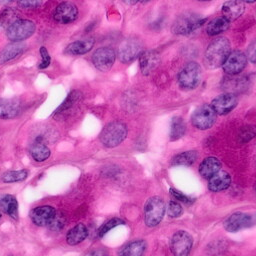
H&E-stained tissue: Pancreatic